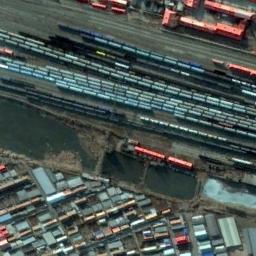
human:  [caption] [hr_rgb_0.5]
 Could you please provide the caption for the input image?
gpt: There are two parallel railway lines here .

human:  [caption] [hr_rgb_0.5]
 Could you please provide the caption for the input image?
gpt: The railway is next to some houses .

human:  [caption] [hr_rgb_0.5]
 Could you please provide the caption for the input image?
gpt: Several buildings of different shapes and sizes are beside the railway .

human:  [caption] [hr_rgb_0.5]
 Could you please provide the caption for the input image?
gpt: These railways go through a industrial area with some lakes and lots of trains are on the railways .

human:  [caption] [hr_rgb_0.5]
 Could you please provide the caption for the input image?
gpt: There are many buildings beside the railway with some trains .